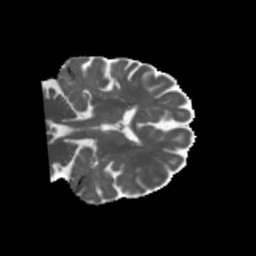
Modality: MD
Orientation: coronal
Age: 78
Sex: female
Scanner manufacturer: siemens
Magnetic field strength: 3 T
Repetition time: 5.47 s
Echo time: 0.0854 s